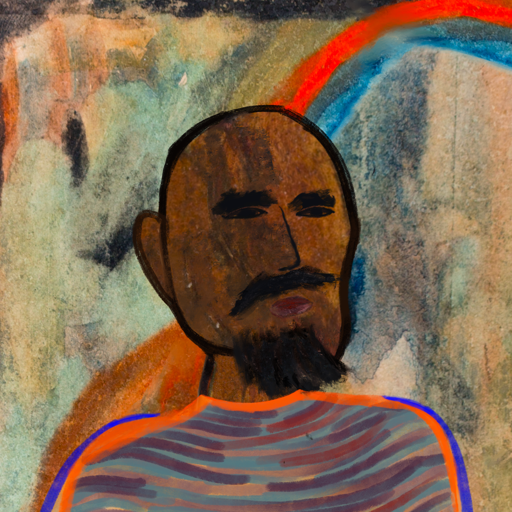
Background: Childish, Head And Neck Side: Mosgoul, Face Side: Mosgoul, Bust: Experience, Hair Side: Blank, Head Accessory: Blank, Second Necklace: Blank, Necklace: Blank, Baby: Blank